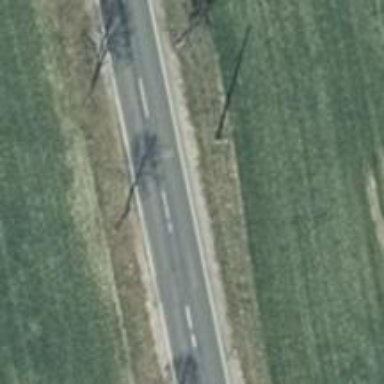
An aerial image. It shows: Minor power line.